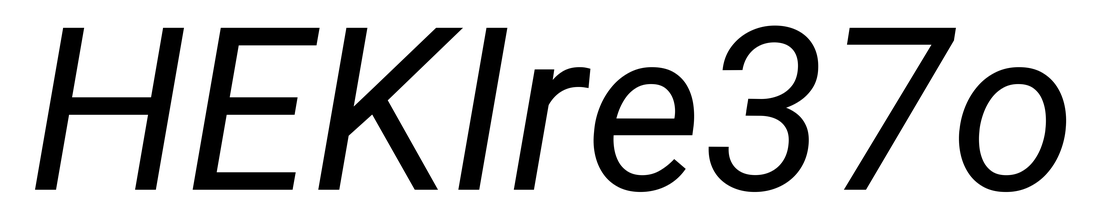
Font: Roboto-Italic_Italic